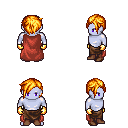
a pixel art fantasy rpg character, male body template, dark elf, purple skin, maroon cape, robe skirt, light blonde pixie cut hairstyle, gold gloves, brown shoes, four views (front, back, left, right), 2x2 character sprite sheet, small pixel art, hard edges, no anti-aliasing